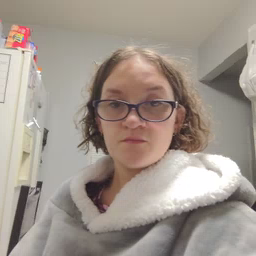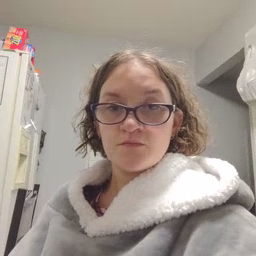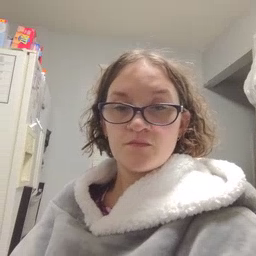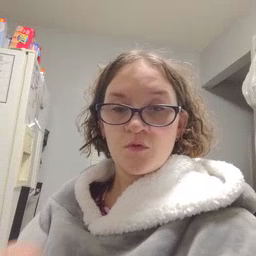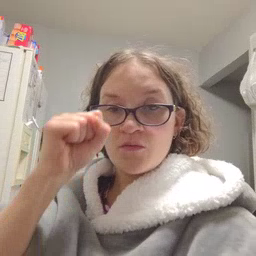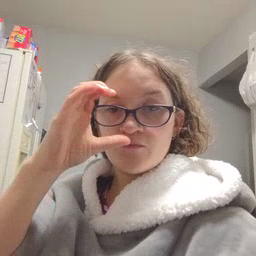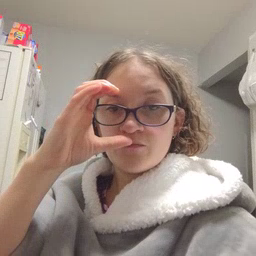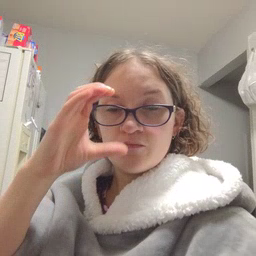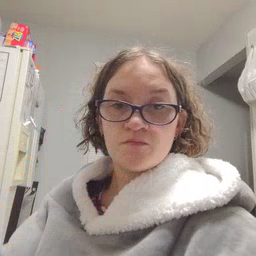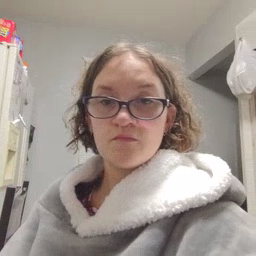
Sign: awake